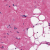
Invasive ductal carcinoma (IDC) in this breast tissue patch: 0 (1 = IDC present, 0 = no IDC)